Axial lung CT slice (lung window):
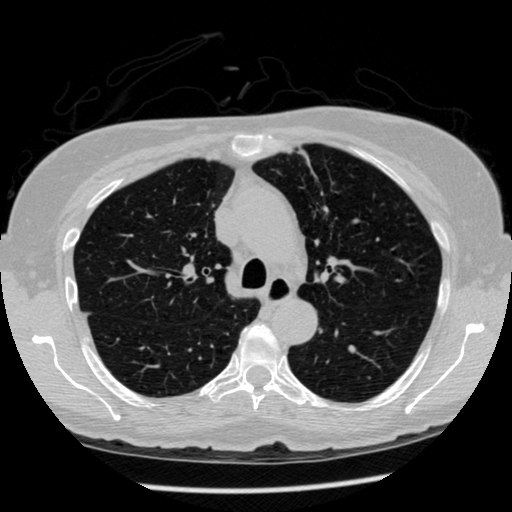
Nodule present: no